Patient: sex M, age 77
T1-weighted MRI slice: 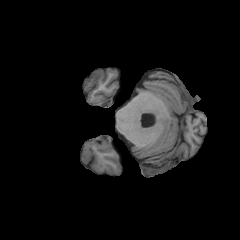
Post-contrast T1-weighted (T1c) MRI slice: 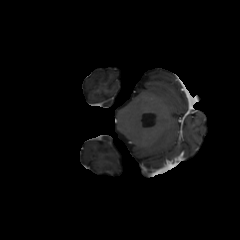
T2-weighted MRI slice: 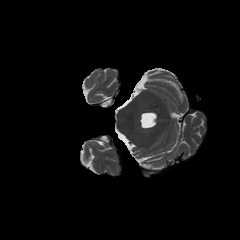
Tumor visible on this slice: no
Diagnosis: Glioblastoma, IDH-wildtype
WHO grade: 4